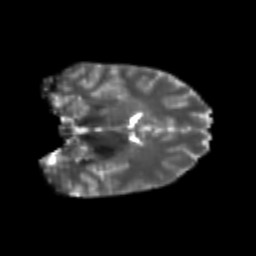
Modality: T2w
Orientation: coronal
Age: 23
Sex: female
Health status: healthy
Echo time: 0.074 s